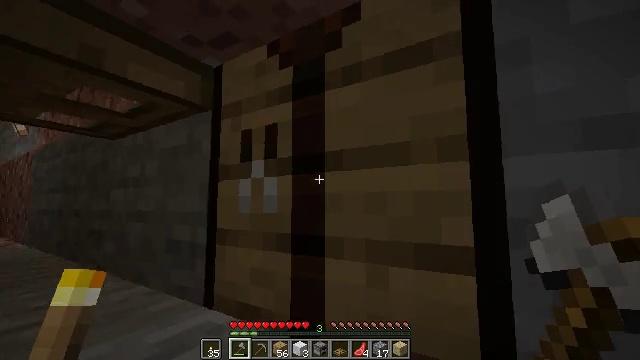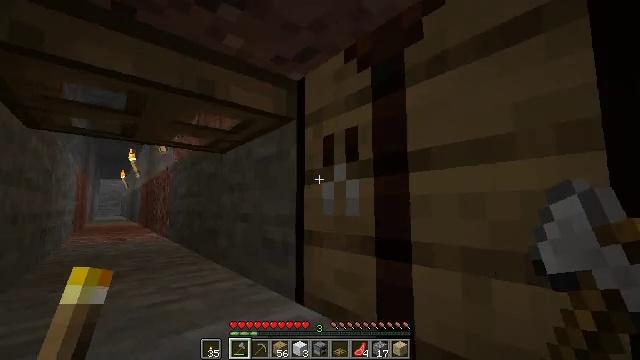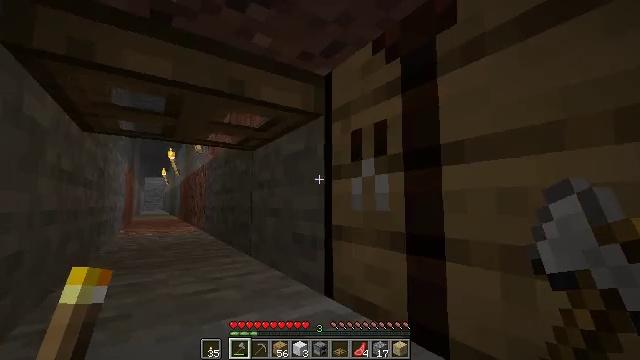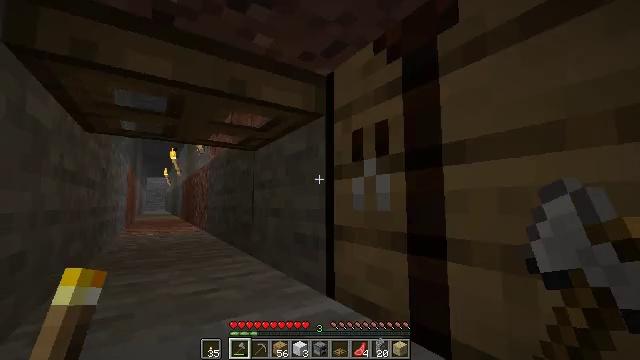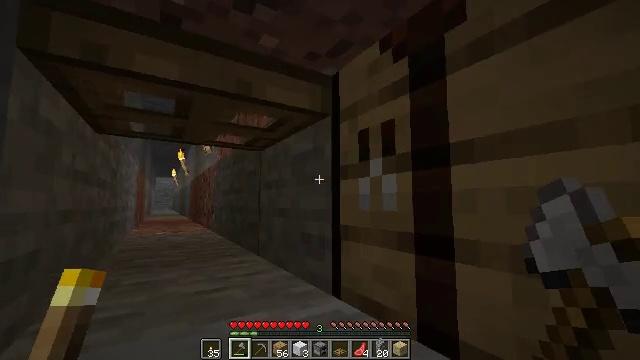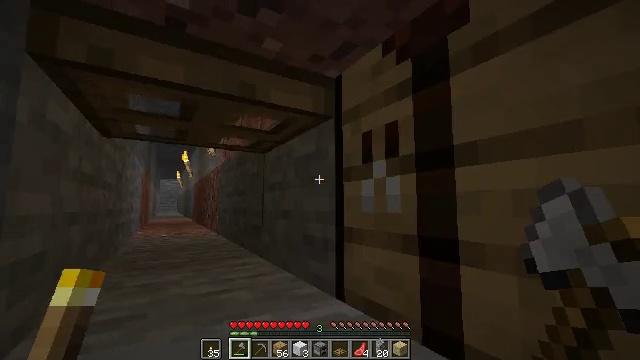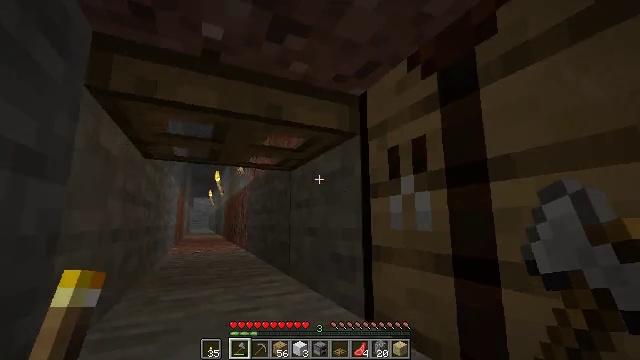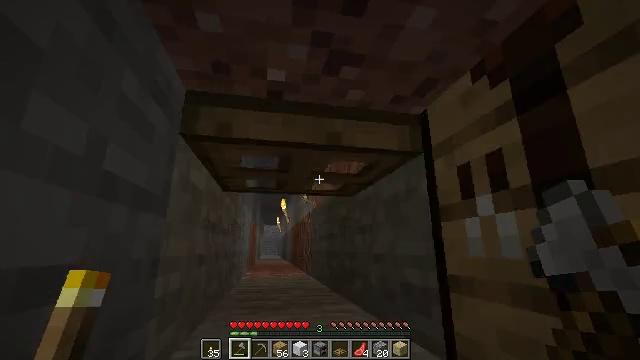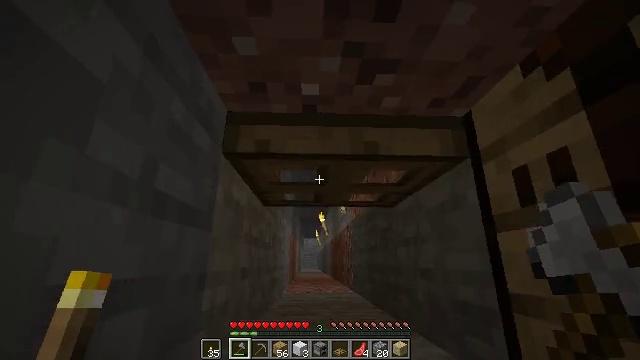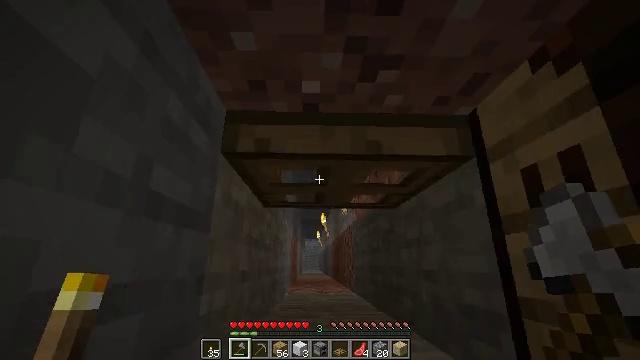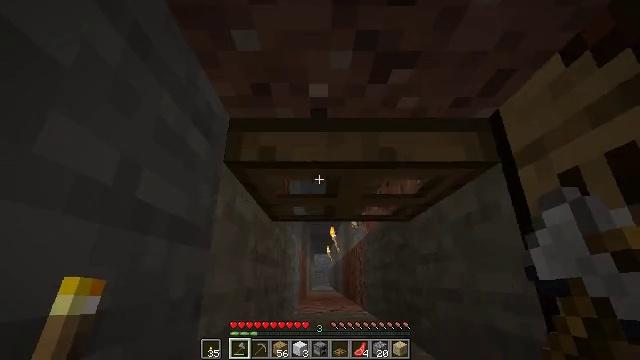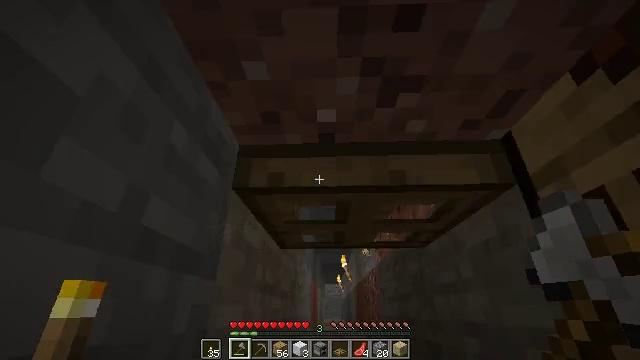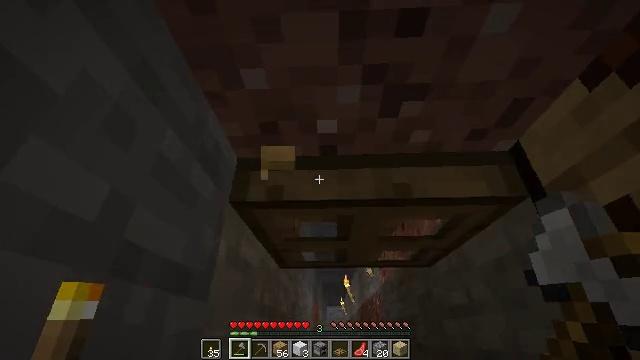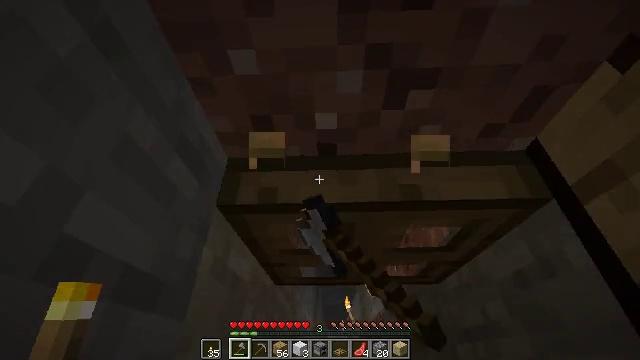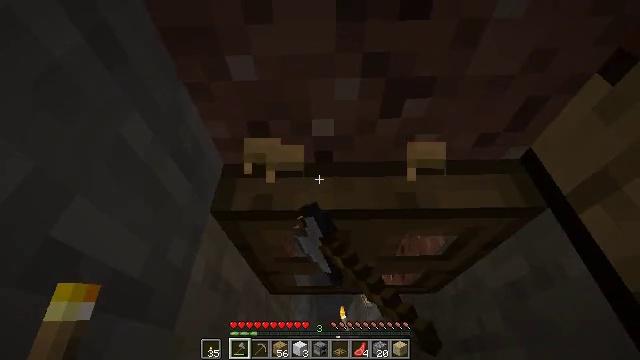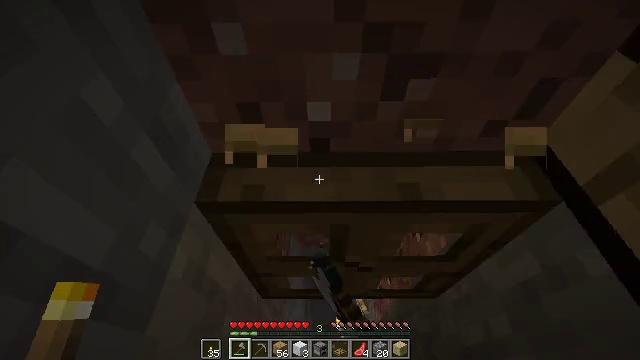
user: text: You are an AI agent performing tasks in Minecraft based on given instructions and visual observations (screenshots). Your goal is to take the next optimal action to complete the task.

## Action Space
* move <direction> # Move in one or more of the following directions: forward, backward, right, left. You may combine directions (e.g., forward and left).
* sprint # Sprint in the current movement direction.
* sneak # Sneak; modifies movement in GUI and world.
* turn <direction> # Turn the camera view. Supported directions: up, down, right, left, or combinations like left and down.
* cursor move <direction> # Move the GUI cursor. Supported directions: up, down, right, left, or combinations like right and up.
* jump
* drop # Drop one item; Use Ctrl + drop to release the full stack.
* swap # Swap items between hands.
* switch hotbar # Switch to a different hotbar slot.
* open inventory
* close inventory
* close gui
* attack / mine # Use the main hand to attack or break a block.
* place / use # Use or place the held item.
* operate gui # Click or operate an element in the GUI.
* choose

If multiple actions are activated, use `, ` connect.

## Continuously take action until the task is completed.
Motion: motion action
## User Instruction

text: Attack the oak trapdoor to recycle it.
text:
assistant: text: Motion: turn left
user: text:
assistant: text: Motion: turn left and down
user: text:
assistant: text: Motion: switch to hotbar 1
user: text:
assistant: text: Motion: turn left, switch to hotbar 1
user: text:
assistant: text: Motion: switch to hotbar 1
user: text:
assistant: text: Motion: turn left and up
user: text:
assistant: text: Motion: turn left and up
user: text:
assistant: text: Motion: move forward, turn left and up
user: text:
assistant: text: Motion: move forward
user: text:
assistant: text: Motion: move forward, turn left and up
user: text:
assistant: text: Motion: move forward, turn left and up
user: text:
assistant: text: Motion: move forward, turn up, attack / mine
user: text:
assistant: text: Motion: move forward, turn up, attack / mine
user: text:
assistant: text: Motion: move forward, turn right and up, attack / mine
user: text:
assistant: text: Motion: move forward, turn up, attack / mine
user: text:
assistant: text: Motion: move forward, attack / mine
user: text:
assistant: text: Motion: move forward, attack / mine
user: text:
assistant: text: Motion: turn up, attack / mine
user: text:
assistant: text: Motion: turn up, attack / mine
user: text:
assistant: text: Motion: turn up, attack / mine
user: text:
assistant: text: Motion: turn up, attack / mine
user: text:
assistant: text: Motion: attack / mine
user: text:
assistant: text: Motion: attack / mine
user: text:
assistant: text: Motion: attack / mine
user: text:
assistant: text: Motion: attack / mine
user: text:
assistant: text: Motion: attack / mine
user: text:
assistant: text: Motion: attack / mine
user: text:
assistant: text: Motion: attack / mine
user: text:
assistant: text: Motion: move forward, attack / mine
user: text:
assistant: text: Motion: move forward, attack / mine